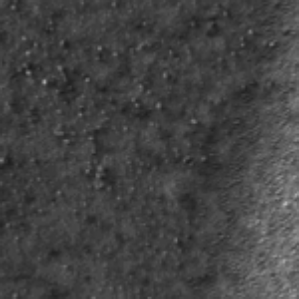
Label: frost